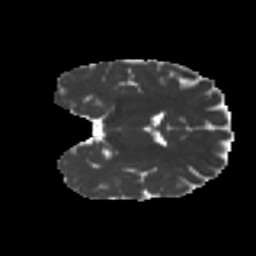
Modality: MD
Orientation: coronal
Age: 28
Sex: female
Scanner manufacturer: ge
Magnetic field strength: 3 T
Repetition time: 7.8 s
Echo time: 0.0606 s